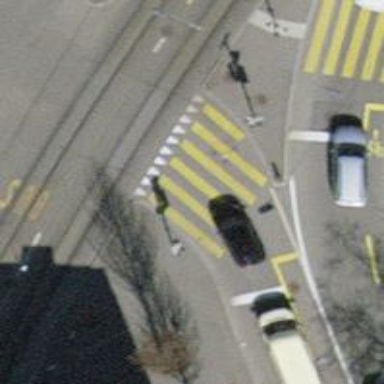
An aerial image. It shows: Road with traffic signals and zebra crossing marked with zebra stripes.